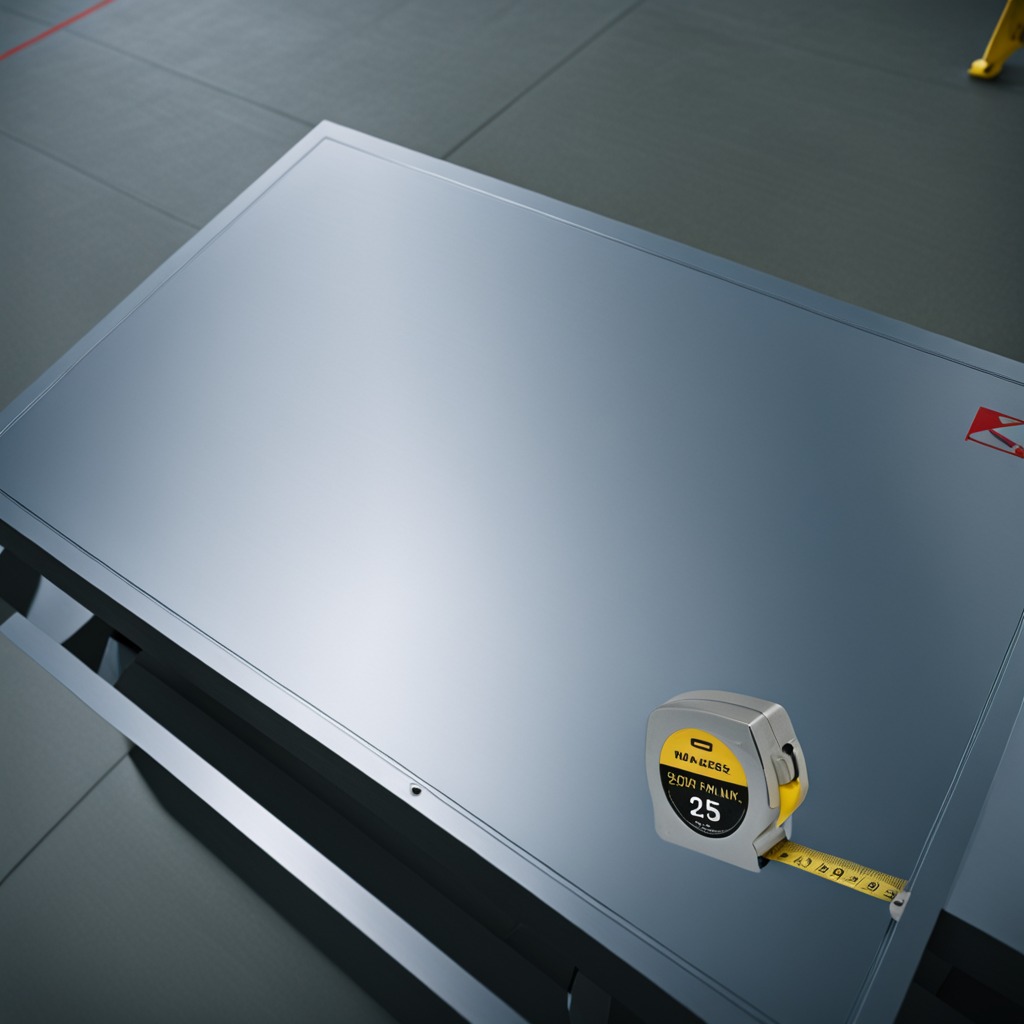
A measuring tape is lying on the toolbox surface in an airplane hangar workshop.